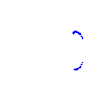
Particle: proton